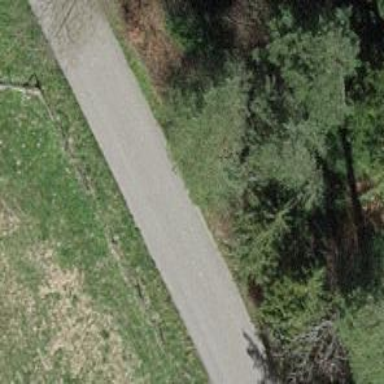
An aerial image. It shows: Unclassified road with asphalt surface.